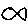
Label: fish